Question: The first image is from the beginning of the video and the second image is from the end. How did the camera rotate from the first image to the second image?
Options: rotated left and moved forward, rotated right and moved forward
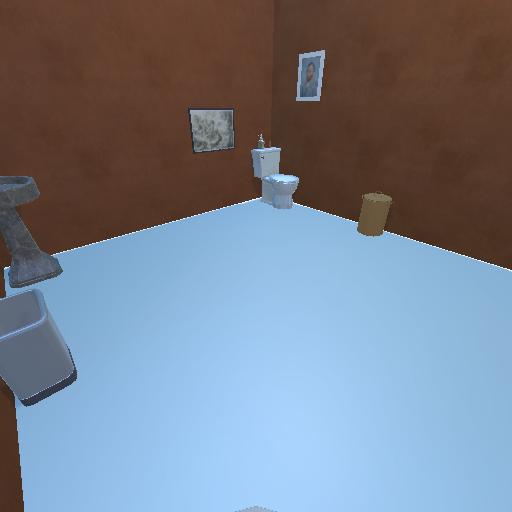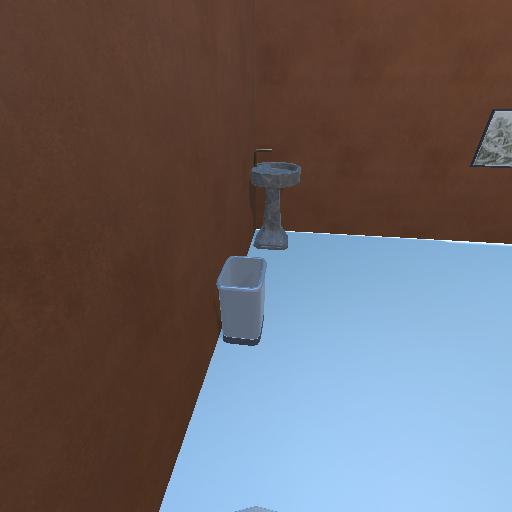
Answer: rotated left and moved forward